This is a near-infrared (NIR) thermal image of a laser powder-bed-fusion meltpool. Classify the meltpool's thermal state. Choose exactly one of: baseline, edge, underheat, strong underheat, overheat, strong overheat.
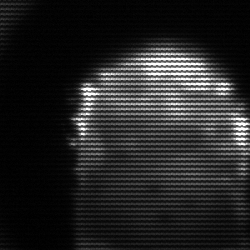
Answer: baseline